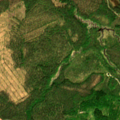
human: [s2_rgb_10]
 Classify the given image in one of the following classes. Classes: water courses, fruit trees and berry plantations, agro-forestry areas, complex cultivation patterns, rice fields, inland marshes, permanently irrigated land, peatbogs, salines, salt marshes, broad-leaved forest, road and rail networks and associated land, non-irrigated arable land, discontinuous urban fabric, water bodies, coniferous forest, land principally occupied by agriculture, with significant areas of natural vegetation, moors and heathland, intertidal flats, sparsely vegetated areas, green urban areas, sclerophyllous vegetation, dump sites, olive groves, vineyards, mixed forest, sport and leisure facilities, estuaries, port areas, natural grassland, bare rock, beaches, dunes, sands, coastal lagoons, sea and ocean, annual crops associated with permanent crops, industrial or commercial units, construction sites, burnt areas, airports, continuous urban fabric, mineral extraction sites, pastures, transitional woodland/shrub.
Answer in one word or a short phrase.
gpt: coniferous forest, mixed forest, transitional woodland/shrub